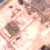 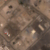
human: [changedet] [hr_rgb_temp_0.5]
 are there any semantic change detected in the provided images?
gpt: No change was made.